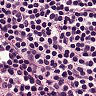
Metastatic tissue present: no